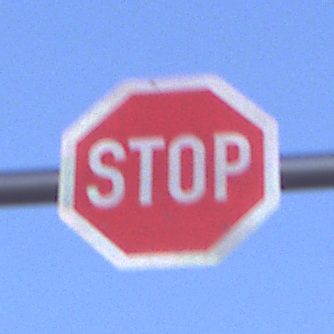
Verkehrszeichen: Stop
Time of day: SunriseSunset
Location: Outdoor (Nature)
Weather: Clear
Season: NotSpecified
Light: Natural